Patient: sex M, age 46
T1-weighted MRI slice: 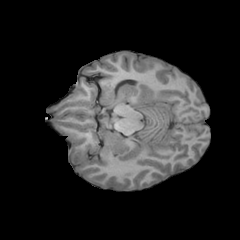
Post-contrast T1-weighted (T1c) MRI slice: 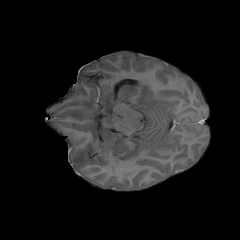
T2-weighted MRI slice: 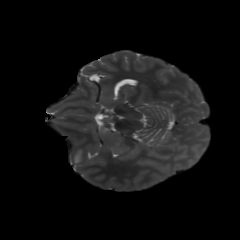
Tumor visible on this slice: yes
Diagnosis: Glioblastoma, IDH-wildtype
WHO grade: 4